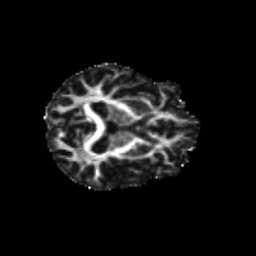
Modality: FA
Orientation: axial
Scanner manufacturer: siemens
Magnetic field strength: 3 T
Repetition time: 9.2 s
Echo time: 0.084 s